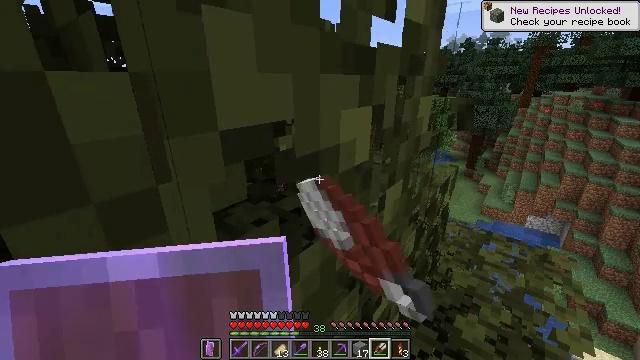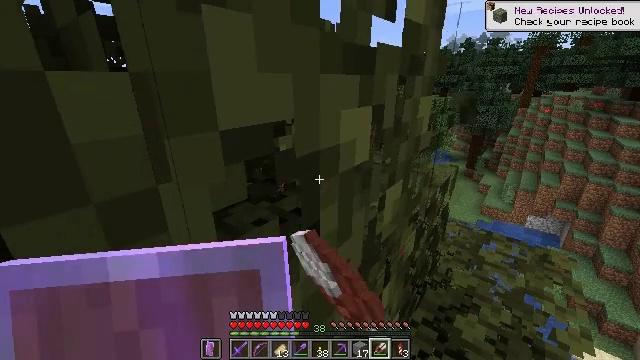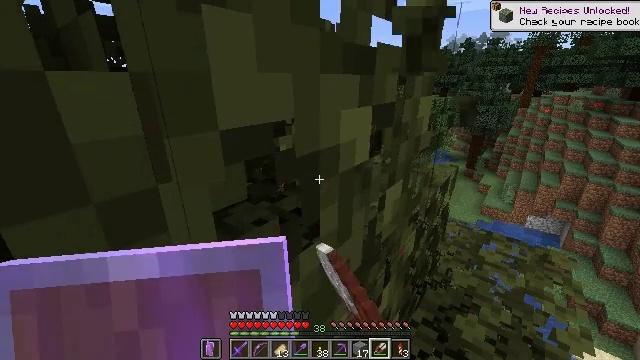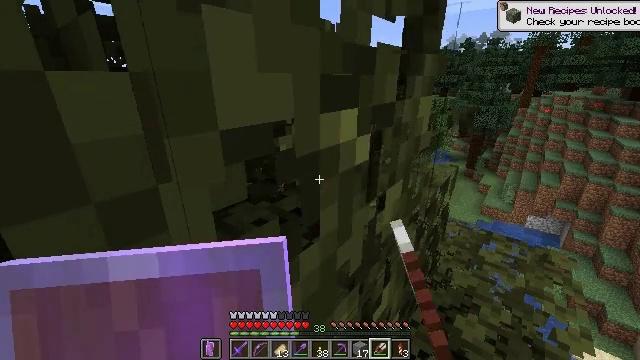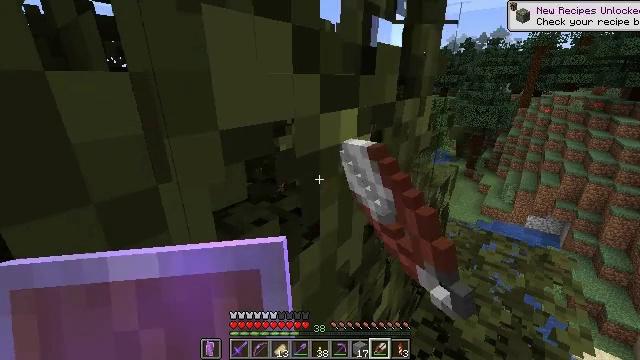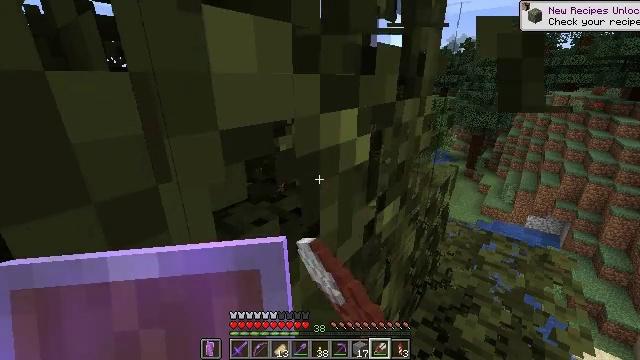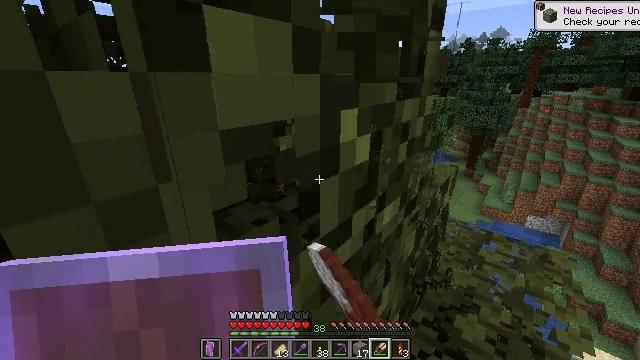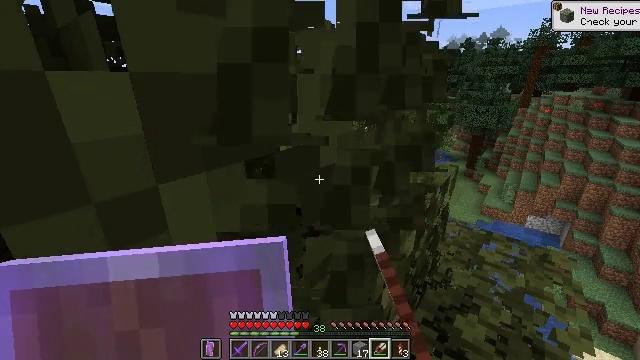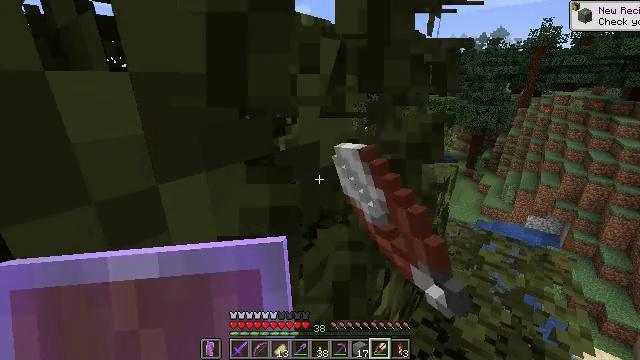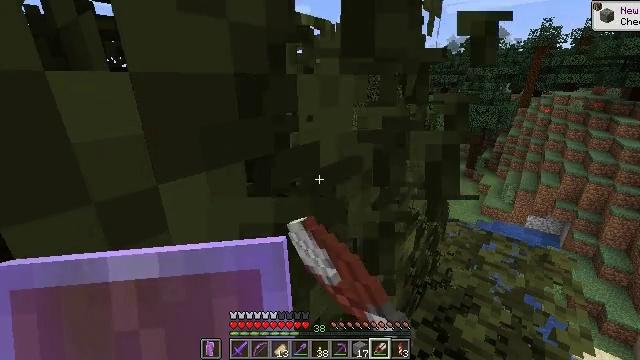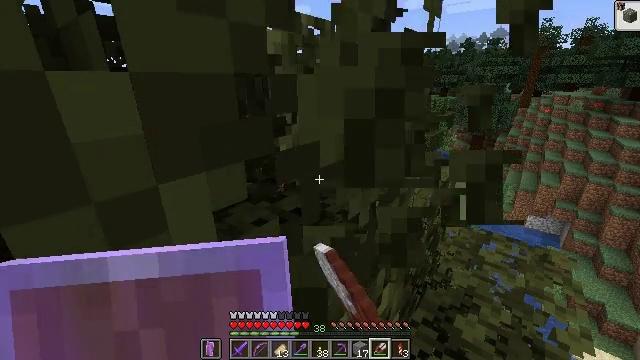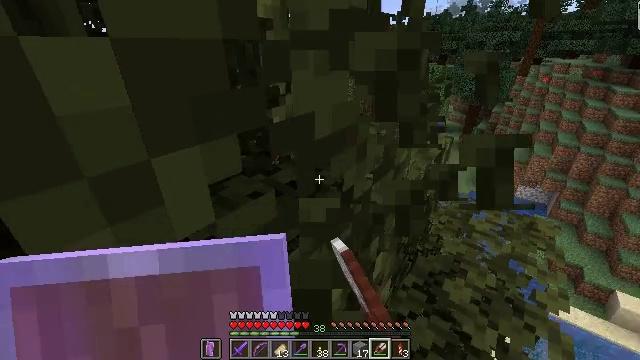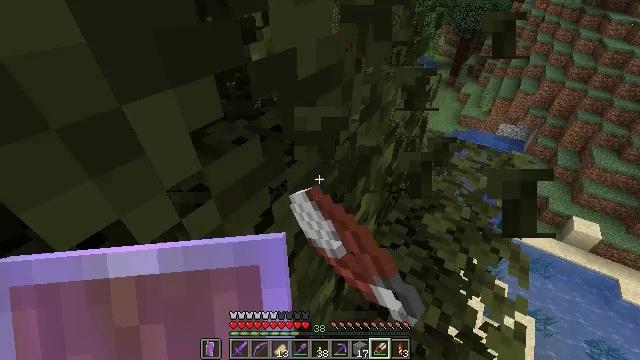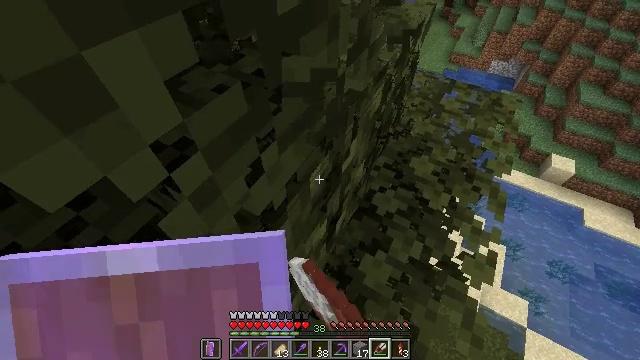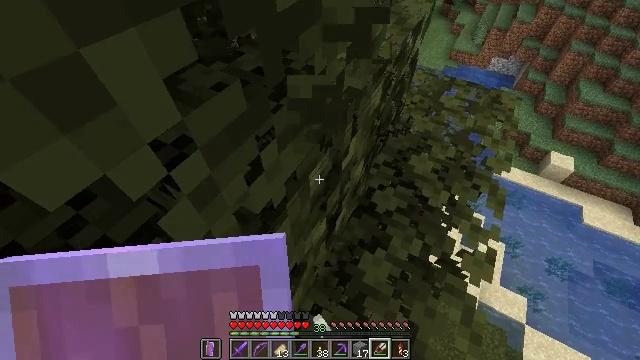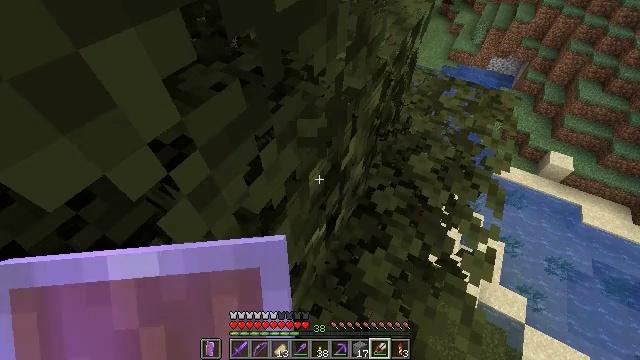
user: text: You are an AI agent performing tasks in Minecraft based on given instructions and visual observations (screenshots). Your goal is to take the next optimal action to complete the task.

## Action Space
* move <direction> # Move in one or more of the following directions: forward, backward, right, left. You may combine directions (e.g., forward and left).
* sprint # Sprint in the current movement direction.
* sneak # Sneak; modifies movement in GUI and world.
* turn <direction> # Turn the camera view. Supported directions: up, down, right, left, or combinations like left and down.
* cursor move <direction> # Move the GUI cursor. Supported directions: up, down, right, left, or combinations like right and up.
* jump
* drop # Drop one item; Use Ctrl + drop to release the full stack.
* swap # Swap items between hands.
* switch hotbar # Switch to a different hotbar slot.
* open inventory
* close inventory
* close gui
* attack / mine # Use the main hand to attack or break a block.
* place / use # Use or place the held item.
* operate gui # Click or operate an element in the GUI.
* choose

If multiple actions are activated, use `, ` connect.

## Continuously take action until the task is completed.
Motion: motion action
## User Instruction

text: Remove and gather vines.
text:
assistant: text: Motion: attack / mine
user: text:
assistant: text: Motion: attack / mine
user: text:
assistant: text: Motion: attack / mine
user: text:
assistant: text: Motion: attack / mine
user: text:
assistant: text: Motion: attack / mine
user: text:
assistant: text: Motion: attack / mine
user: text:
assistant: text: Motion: attack / mine
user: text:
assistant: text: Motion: attack / mine
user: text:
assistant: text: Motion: attack / mine
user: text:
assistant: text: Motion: attack / mine
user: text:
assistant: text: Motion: turn right and down, attack / mine
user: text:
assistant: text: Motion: turn right and down, attack / mine
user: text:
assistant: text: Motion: turn right and down, attack / mine
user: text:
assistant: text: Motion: attack / mine
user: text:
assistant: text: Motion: attack / mine
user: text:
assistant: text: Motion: attack / mine
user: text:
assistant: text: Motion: attack / mine
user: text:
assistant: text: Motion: attack / mine
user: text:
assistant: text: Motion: attack / mine
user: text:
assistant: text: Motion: attack / mine
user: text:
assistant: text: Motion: attack / mine
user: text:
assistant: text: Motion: attack / mine
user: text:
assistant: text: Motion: attack / mine
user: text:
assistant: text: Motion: attack / mine
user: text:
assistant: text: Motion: no_op
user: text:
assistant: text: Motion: no_op
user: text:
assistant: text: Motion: no_op
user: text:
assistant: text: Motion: move right
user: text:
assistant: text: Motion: move forward and move right, turn left and up
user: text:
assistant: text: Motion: move forward and move right, turn left and up